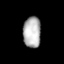
Tissue: prostate
Cell type: T cells
Senescence score: 0.3419
Nuclear area (px): 543
Mean DAPI intensity: 177.354